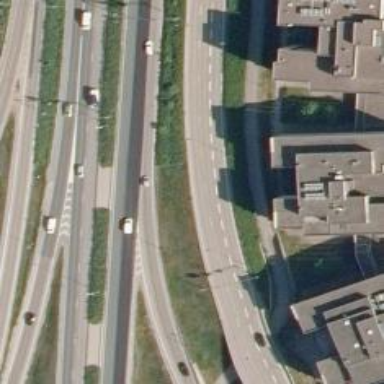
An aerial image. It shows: Trunk link highway with asphalt surface.